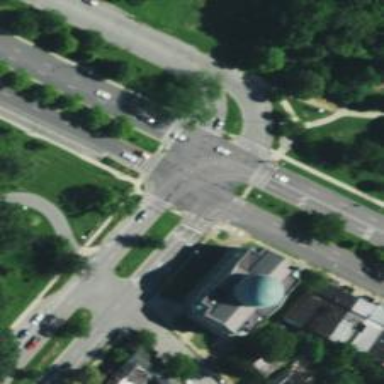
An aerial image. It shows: Footway that serves as traffic island.